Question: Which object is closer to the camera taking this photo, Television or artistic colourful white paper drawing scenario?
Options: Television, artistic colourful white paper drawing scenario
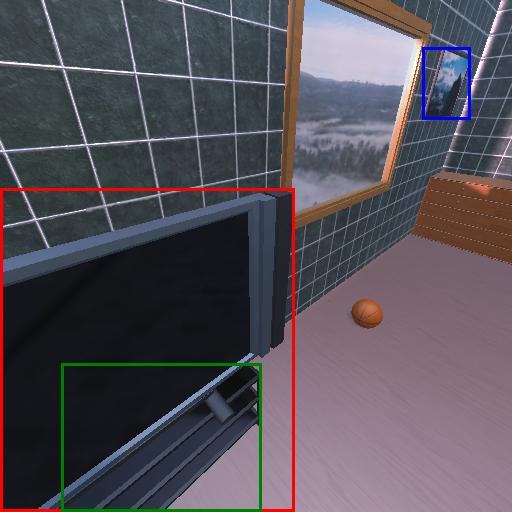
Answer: Television